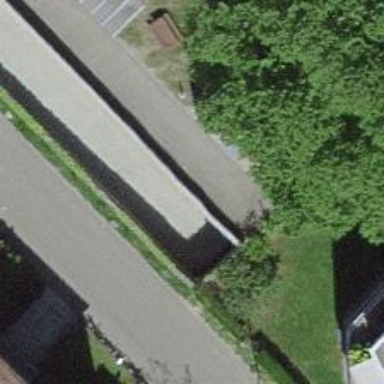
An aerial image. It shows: Parking entrance.